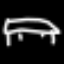
Label: bed